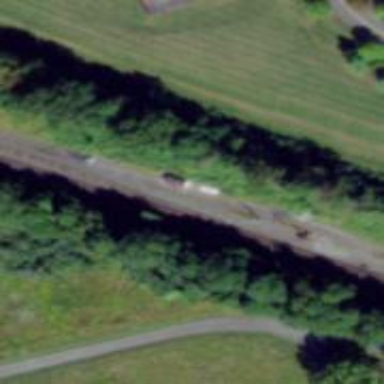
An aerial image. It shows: Outdoor signal box located at the railway.